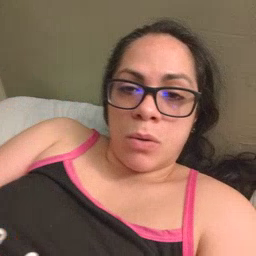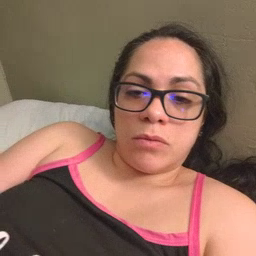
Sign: boat